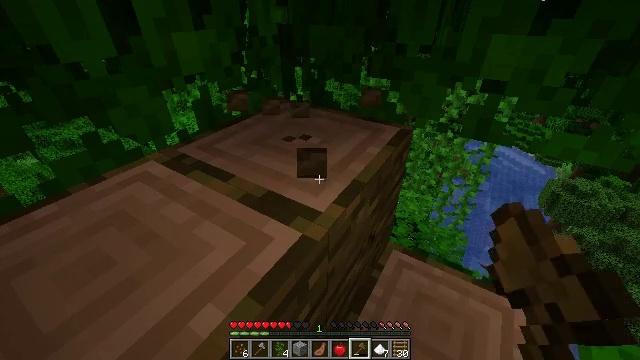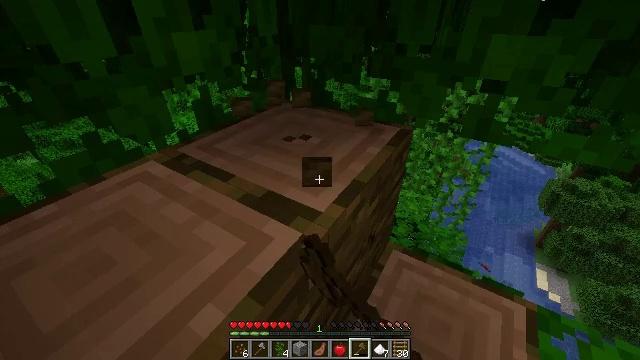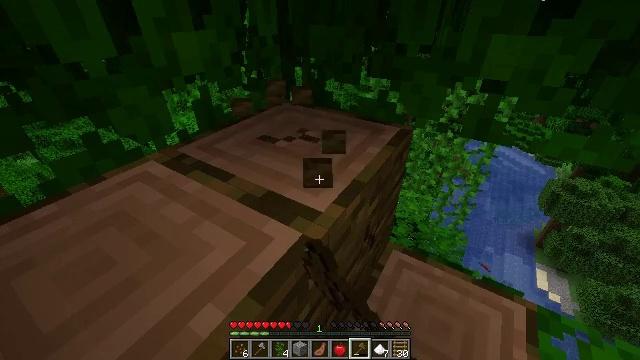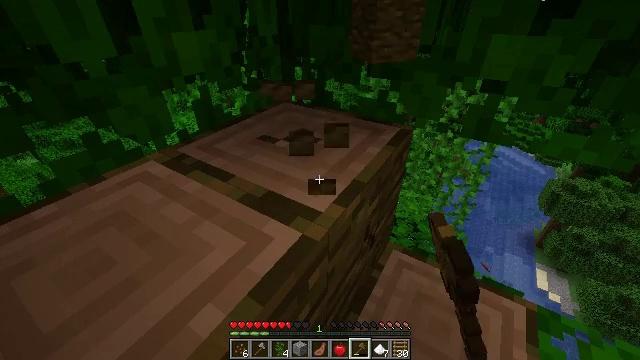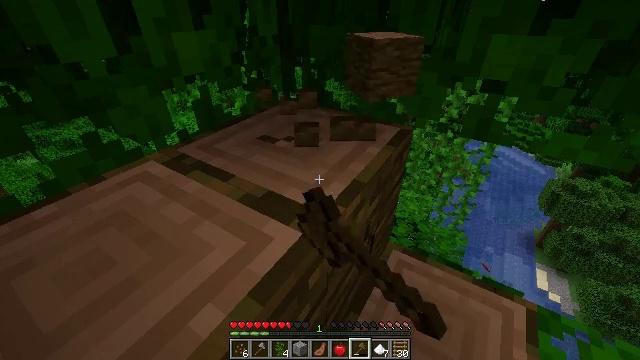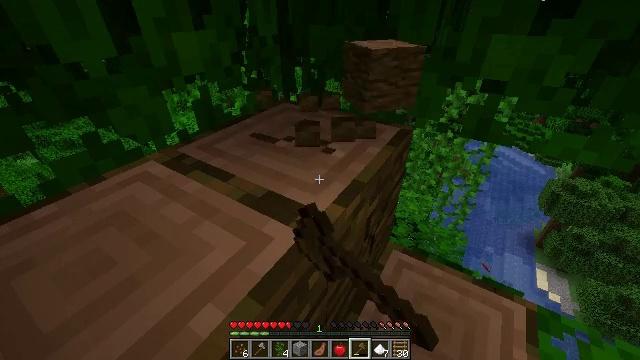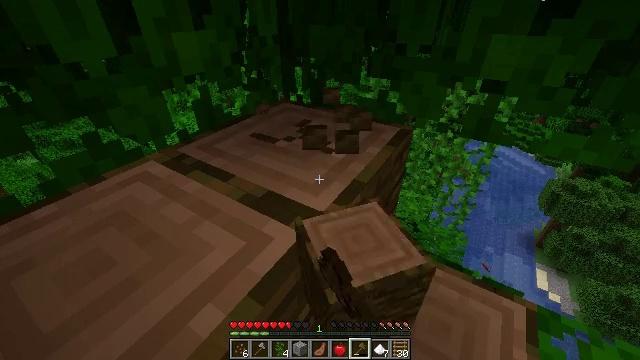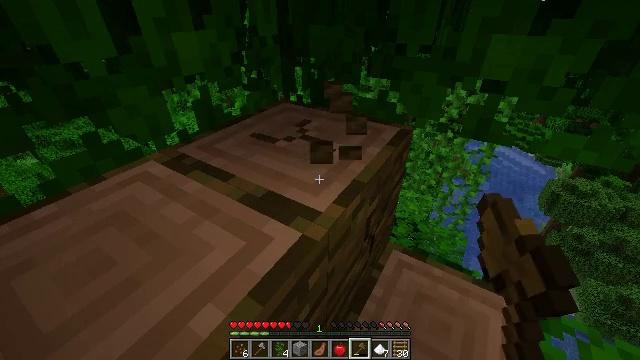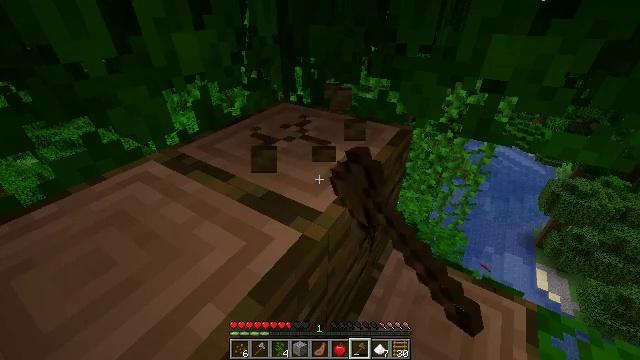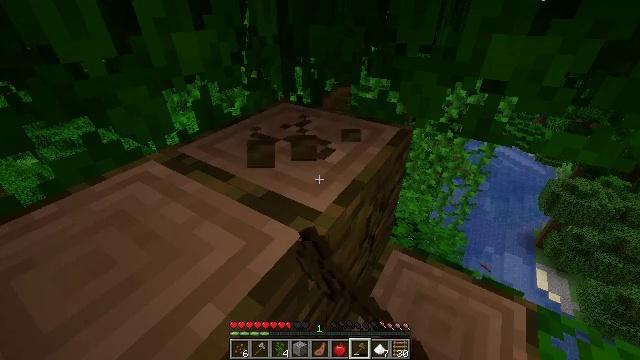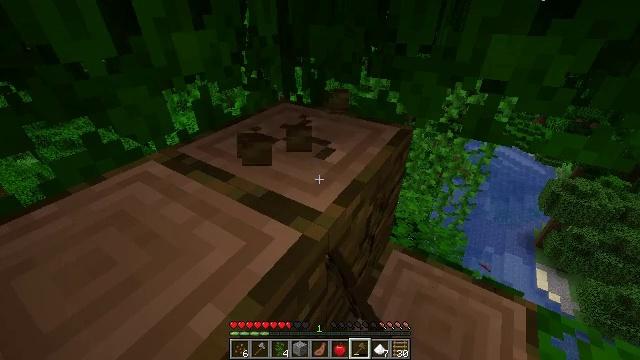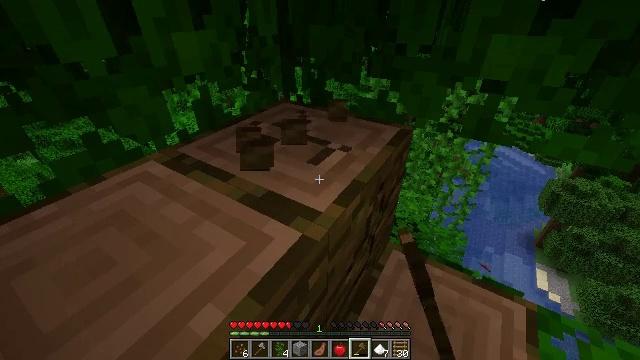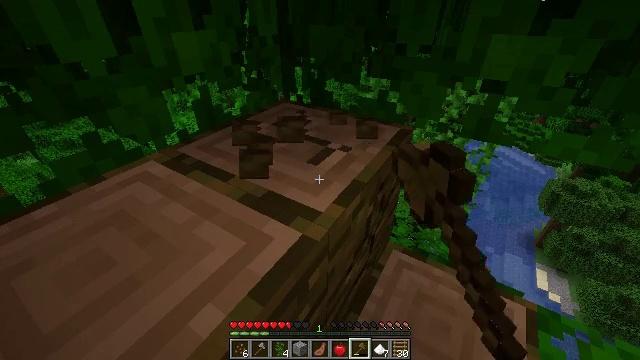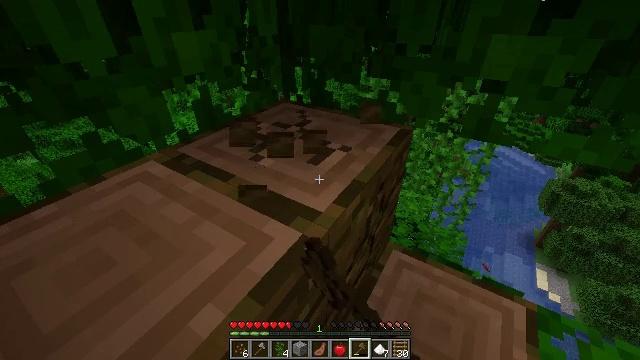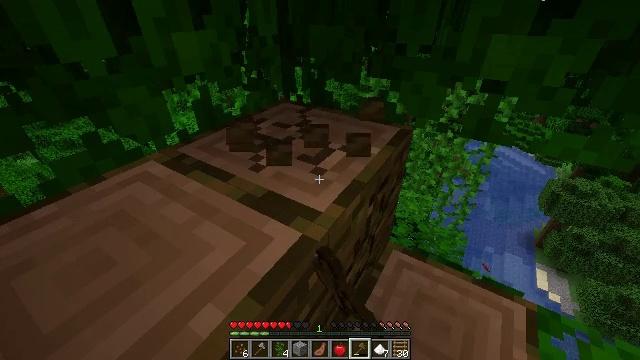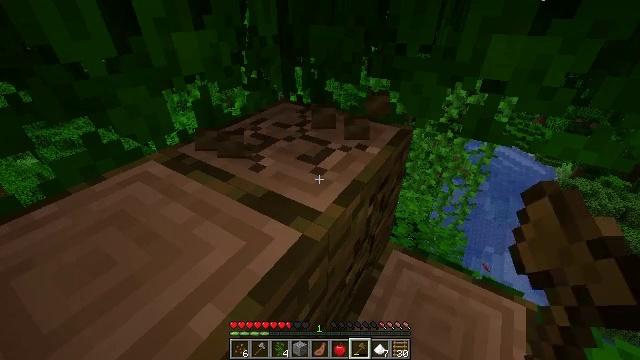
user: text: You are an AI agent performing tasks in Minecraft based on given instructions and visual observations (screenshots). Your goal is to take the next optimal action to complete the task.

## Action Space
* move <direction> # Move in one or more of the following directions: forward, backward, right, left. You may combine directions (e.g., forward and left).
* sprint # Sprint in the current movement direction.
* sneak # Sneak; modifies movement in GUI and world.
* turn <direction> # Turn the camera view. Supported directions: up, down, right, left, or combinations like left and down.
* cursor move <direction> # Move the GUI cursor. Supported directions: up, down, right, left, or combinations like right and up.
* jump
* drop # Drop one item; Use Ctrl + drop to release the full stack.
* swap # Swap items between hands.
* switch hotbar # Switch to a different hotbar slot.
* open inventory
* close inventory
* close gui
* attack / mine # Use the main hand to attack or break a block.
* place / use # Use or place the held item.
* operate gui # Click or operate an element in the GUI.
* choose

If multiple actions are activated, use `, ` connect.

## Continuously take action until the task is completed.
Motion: motion action
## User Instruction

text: Use an axe to chop the jungle log.
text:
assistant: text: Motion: attack / mine
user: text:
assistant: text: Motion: attack / mine
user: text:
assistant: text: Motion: attack / mine
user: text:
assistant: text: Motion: attack / mine
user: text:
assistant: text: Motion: attack / mine
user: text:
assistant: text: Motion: attack / mine
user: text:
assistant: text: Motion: attack / mine
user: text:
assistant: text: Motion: attack / mine
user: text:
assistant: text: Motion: attack / mine
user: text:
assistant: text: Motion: attack / mine
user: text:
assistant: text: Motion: attack / mine
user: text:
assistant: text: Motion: attack / mine
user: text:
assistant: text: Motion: attack / mine
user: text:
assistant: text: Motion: attack / mine
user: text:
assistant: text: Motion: attack / mine
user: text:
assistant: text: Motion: attack / mine
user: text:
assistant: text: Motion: attack / mine
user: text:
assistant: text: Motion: attack / mine
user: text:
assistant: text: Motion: attack / mine
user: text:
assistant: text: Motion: attack / mine
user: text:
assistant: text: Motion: attack / mine
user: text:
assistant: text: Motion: attack / mine
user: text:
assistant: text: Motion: attack / mine
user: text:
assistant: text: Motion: turn left, attack / mine
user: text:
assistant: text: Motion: turn left and down, attack / mine
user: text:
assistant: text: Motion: turn left and down, attack / mine
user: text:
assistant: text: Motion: turn left and down, attack / mine
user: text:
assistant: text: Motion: turn left, attack / mine
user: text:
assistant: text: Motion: attack / mine
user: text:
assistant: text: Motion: attack / mine